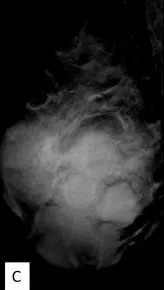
(A-D) The mediolateral oblique position of digital breast tomosynthesis demonstrated improvement in sharpness and internal septa of the large mass; it measured 7.8 cm x 9.1 cm x 7.4 cm in size, with irregular margins and multiple lobulations. Breast Imaging-Reporting and Data System (BI-RADS) 4A.
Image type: radiology (x_ray)